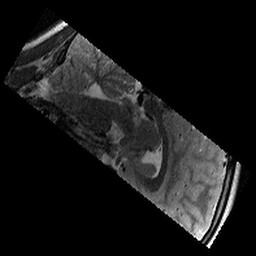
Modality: T2w
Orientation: sagittal
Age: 9
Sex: male
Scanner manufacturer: siemens
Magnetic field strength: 3 T
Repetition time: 9.23 s
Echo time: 0.067 s